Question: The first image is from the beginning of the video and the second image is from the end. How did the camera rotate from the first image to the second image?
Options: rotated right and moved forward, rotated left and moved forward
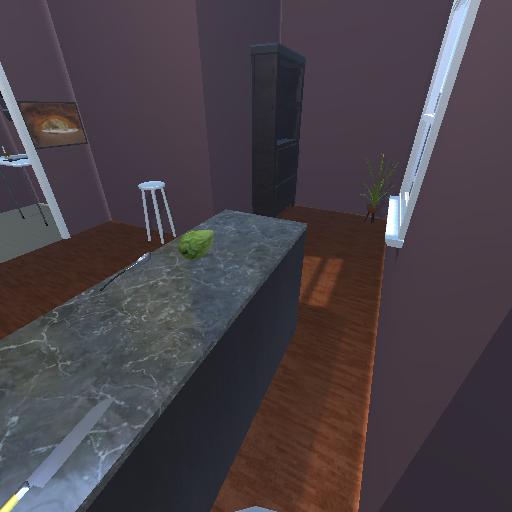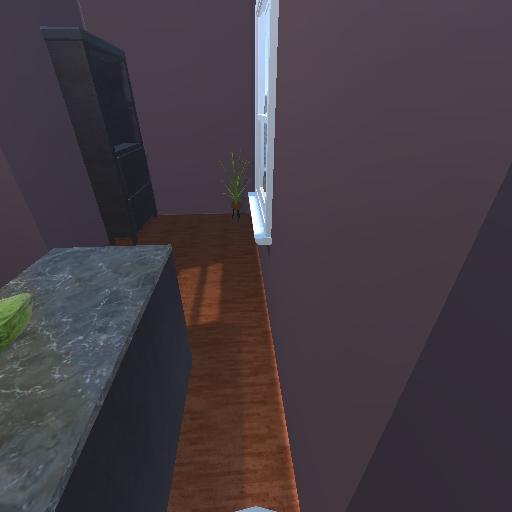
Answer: rotated right and moved forward